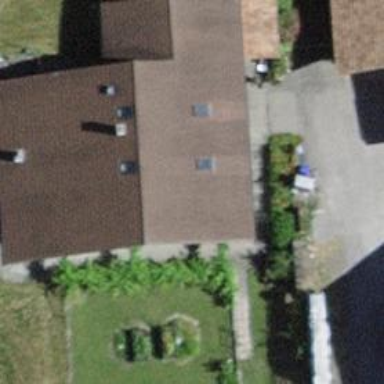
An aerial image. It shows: Residential building.